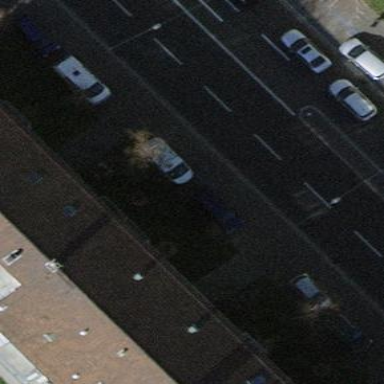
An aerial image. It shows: Parking available on the street side with parallel orientation.